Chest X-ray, PA view. Patient: 33 years old, sex M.
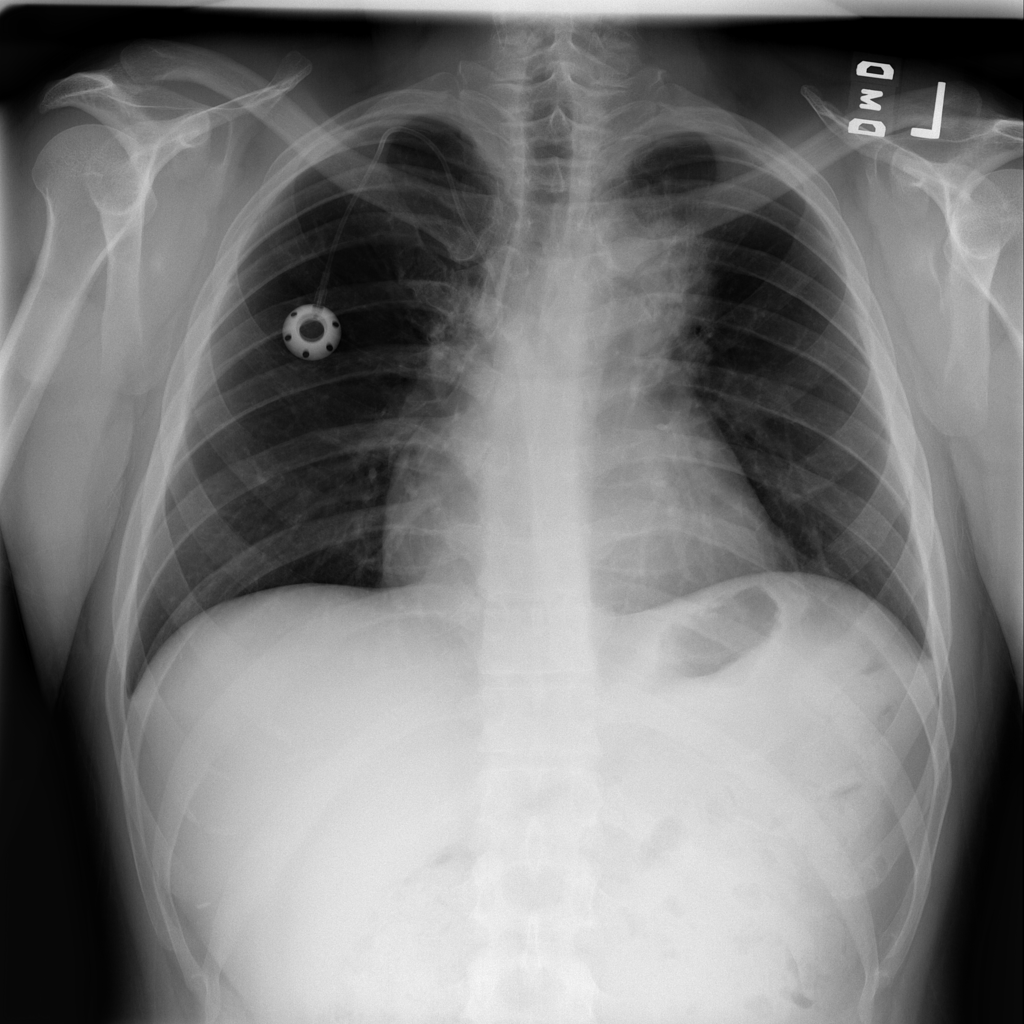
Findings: No Finding